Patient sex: F
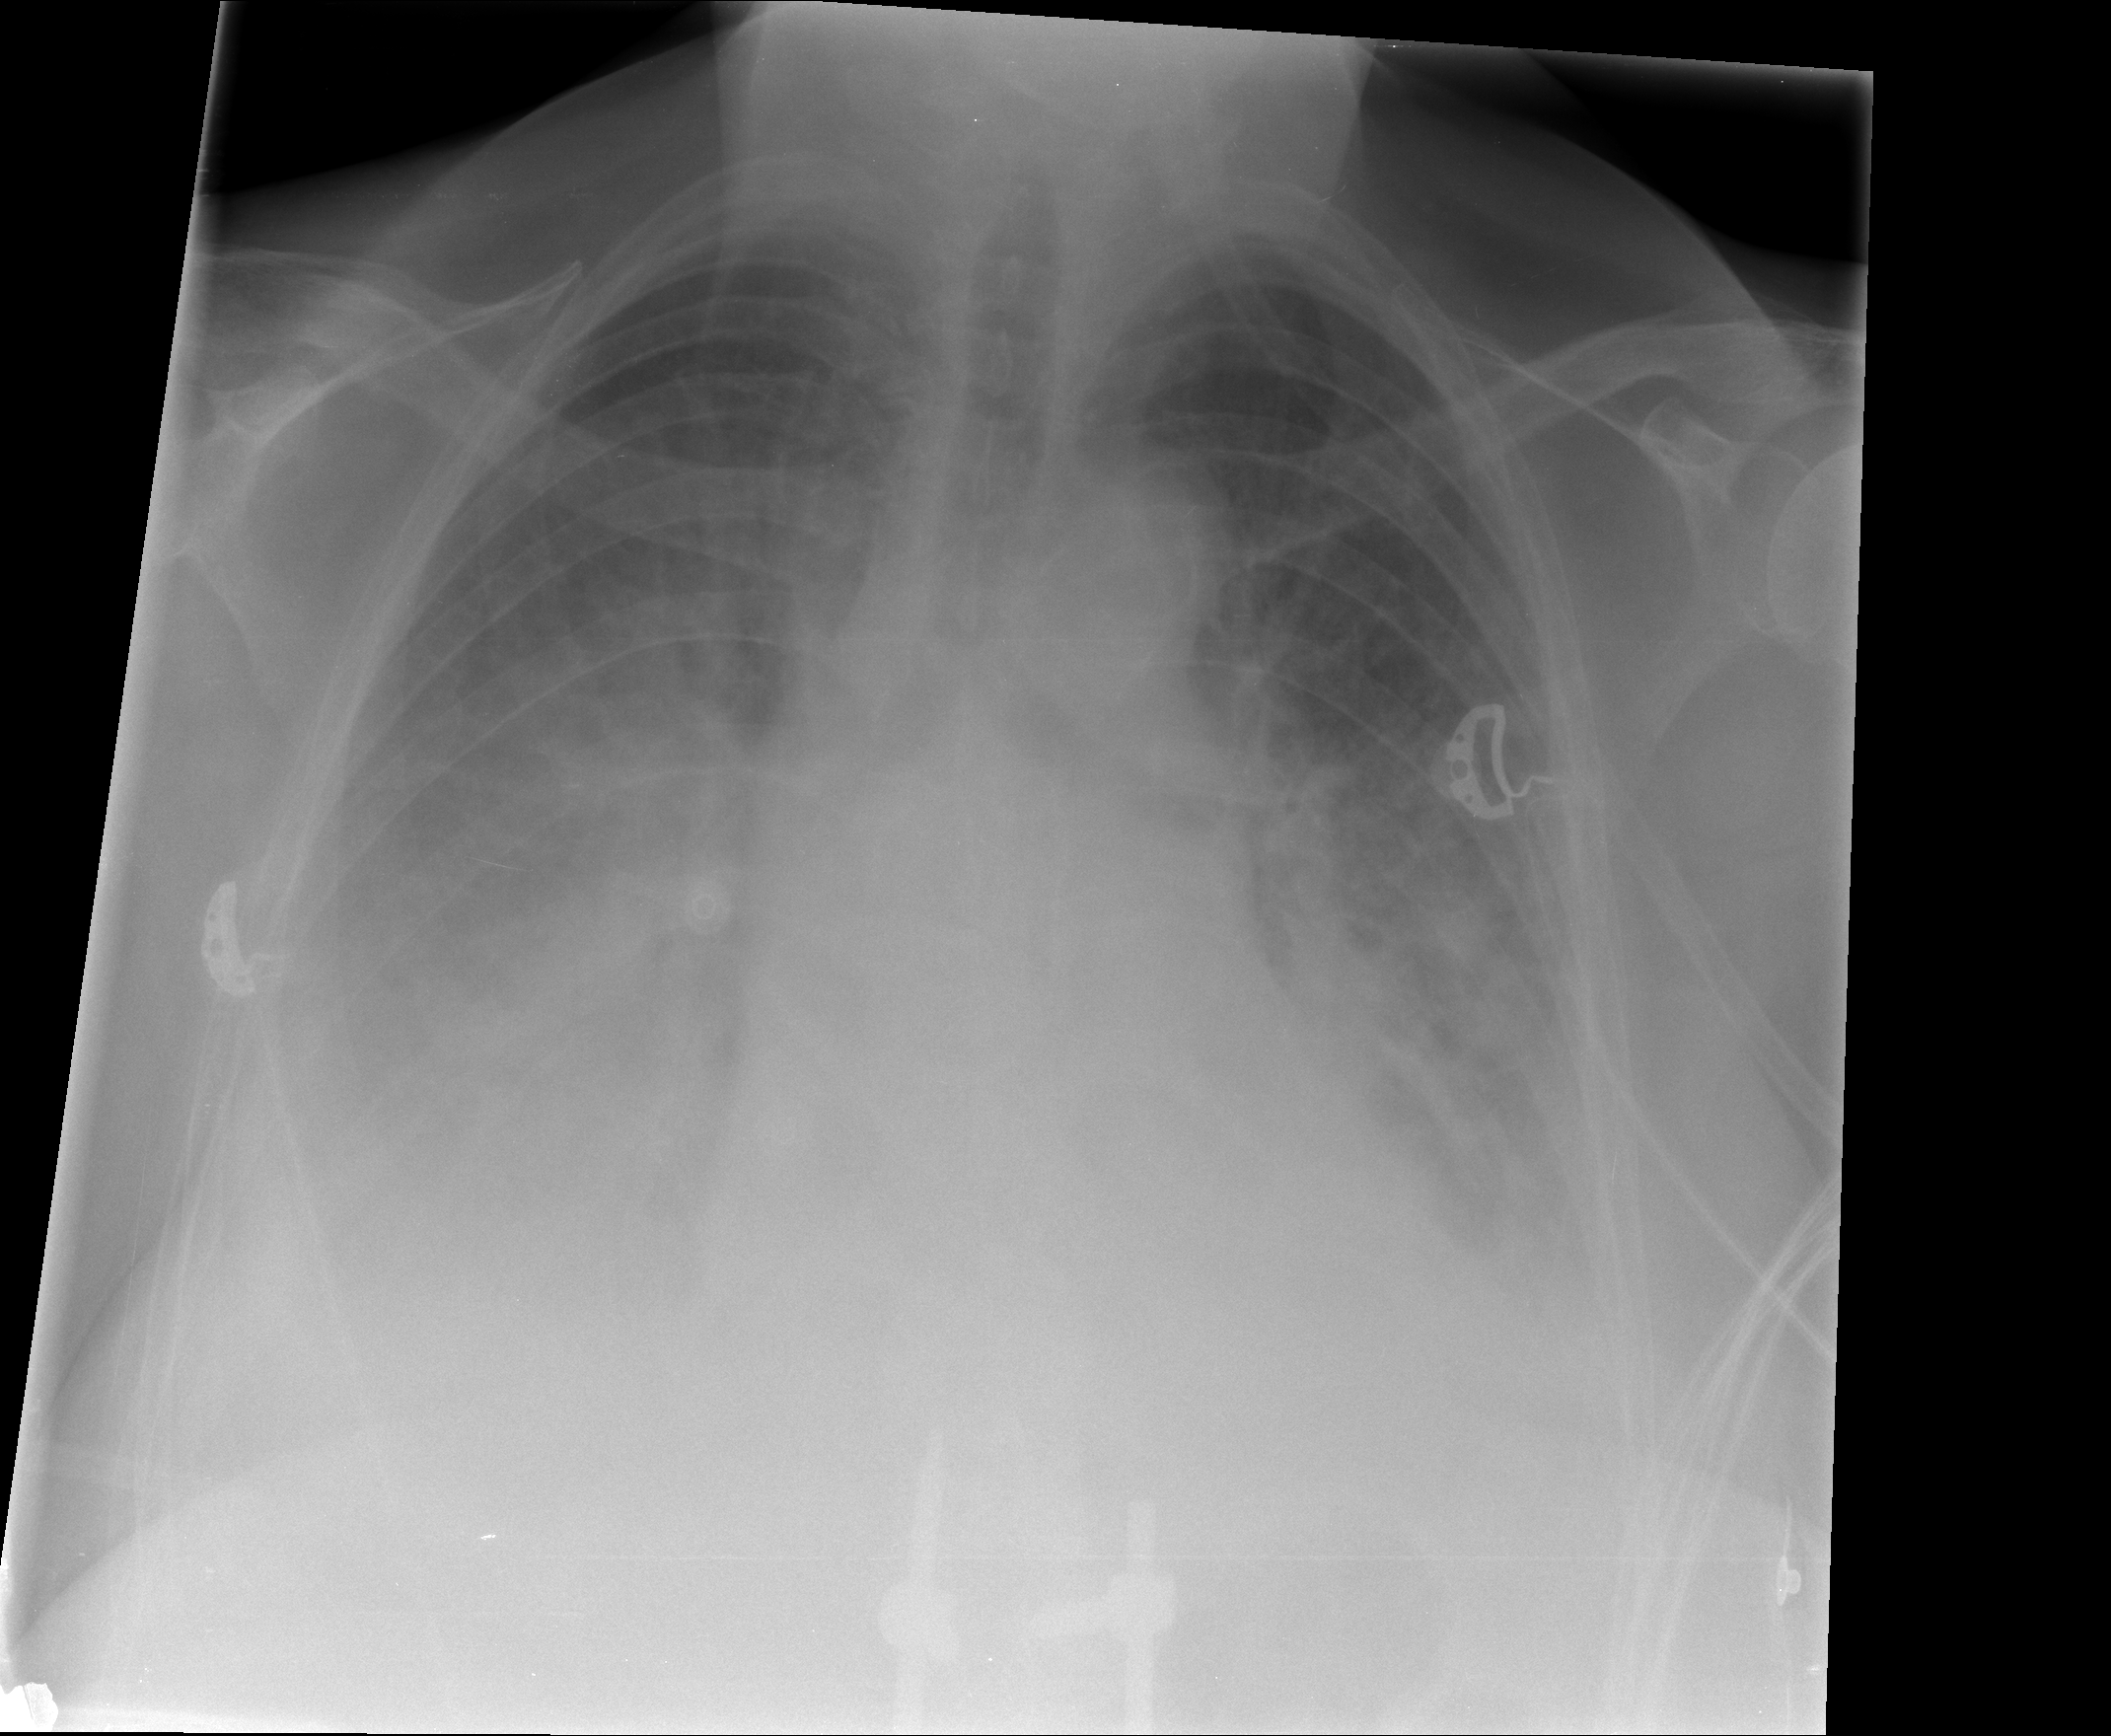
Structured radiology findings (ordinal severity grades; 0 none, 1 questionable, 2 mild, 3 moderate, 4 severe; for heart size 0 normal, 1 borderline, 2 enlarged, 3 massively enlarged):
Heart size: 2
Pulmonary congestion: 3
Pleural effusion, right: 3
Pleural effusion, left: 2
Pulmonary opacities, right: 3
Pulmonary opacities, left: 3
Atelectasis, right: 3
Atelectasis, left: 3